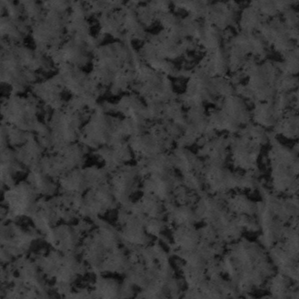
Label: frost